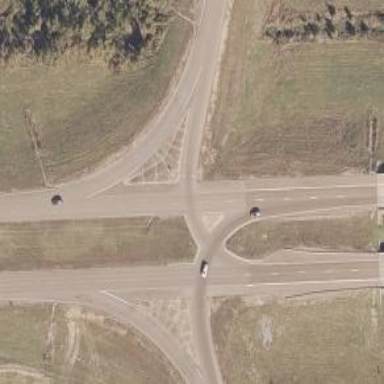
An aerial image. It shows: Trunk link highway.